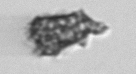
Label: Syracosphaera_pulchra